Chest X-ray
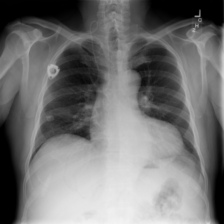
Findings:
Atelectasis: negative
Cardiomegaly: negative
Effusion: negative
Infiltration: positive
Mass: negative
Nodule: negative
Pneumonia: negative
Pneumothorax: negative
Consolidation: negative
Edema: negative
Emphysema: negative
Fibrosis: negative
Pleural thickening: negative
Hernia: negative